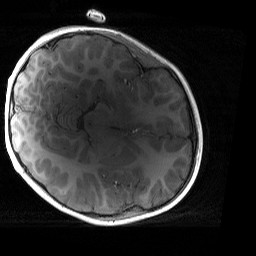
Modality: T1w
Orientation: axial
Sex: male
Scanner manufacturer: siemens
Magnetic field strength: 3 T
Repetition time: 1.9 s
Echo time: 0.00243 s